Question: Hello I want to make a training and nutrition diary windows store App in WPF.
I have a problem, so I have a main 'ListView', you can see generated items.
the template looks like
'''
<StackPanel>
<TextBlock Text="{Binding Date}">
<TextBlock Text="Training">
<ListView ItemSource"">
<TextBlock Text="Nutrition">
<ListView ItemSource="">
<StackPanel>
'''
how to bind in to the 'ListView's whats are in generated items?
What type of database should I use, because the number of the training items and nutrition items are variable.
I tried to use a class 'sampledata' where I created a string for date and 2 string arrays, one for the training one for the nutrition but it doesn't worked.
here is the image:

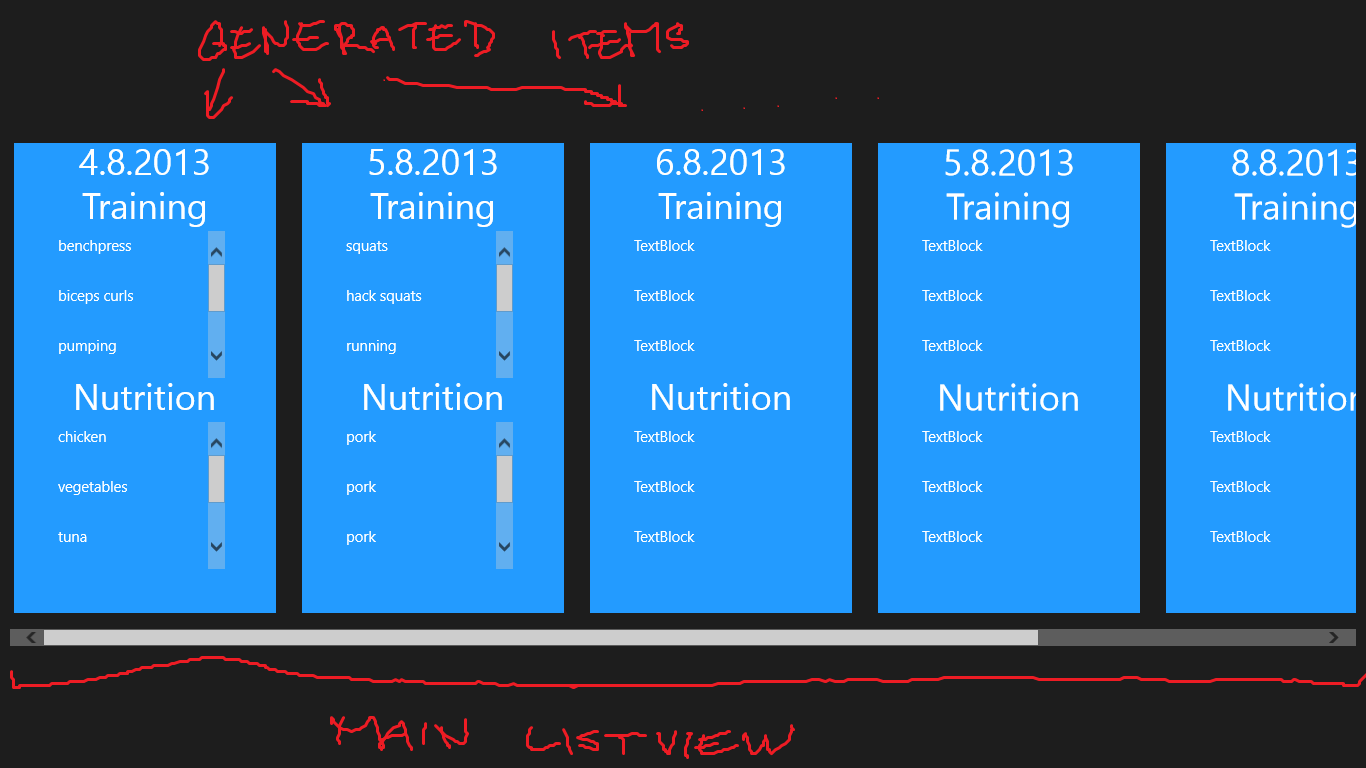
Answer: When you are considering to use the MVVM you can use the <URL> and Generate your Items in your ViewModel
<URL>
for such a small personal project i would prefer an MySQL database hosted by any FreeHoster ... and when your start to sell the project maybe a Full MSSQL database